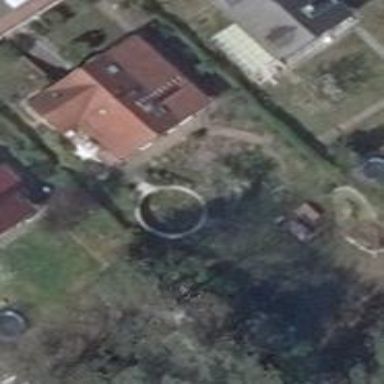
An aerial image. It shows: Simple house.